Question: So I made a navigation bar with some drop-down links, my problem is that when I hover over the link to open the dropdown it overflows to the right and since the button is on the right end of the navbar it makes the scrollbar appear. How would I make it so the link in the drop-down starts from the right side?

'''
.navbar {
list-style-type: none;
overflow: hidden;
background: #3498db;
border-bottom: 1px solid #2c3e50;
}
.navbar-item {
float: left;
}
.navbar-item.right {
float: right;
}
.navbar-link {
display: block;
color: #ecf0f1;
text-align: center;
padding: 14px 16px;
text-decoration: none;
}
.navbar-link:hover, .navbar-link.active, .dropdown-content a:hover, .dropdown-content a.active {
background: #2980b9;
}
.dropdown-content {
display: none;
position: absolute;
background-color: #3498db;
box-shadow: 0px 8px 16px 0px rgba(0,0,0,0.2);
min-width: 120px;
z-index: 1;
}
.dropdown-content a {
color: #ecf0f1;
padding: 12px 16px;
text-decoration: none;
display: block;
text-align: left;
}
.dropdown:hover .dropdown-content {
display: block;
}
@media screen and (max-width: 600px) {
.navbar-item.right, .navbar-item {
float: none;
}
}
'''
'''
<ul class="navbar">
<li class="navbar-item"><a href="#" class="navbar-link active">Home</a></li>
<li class="navbar-item"><a href="#" class="navbar-link">{PH}</a></li>
<li class="navbar-item"><a href="#" class="navbar-link">{PH}</a></li>
<li class="navbar-item"><a href="#" class="navbar-link">{PH}</a></li>
<li class="navbar-item dropdown">
<a href="javascript:void(0);" class="navbar-link">{PH}</a>
<div class="dropdown-content">
<a href="#">{PH}</a>
<a href="#">{PH}</a>
<a href="#">{PH}</a>
</div>
</li>
<li class="navbar-item dropdown right" id="membersbtn">
<a href="javascript:void(0);" class="navbar-link">Members</a>
<div class="dropdown-content">
<a href="#">Register</a>
<a href="#">Log In</a>
</div>
</li>
</ul>
'''
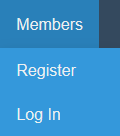
Answer: You need to add '.dropdown:hover .dropdown-content { right:0px;}'
'''
.navbar {
list-style-type: none;
overflow: hidden;
background: #3498db;
border-bottom: 1px solid #2c3e50;
}
.navbar-item {
float: left;
}
.navbar-item.right {
float: right;
}
.navbar-link {
display: block;
color: #ecf0f1;
text-align: center;
padding: 14px 16px;
text-decoration: none;
}
.navbar-link:hover, .navbar-link.active, .dropdown-content a:hover, .dropdown-content a.active {
background: #2980b9;
}
.dropdown-content {
display: none;
position: absolute;
background-color: #3498db;
box-shadow: 0px 8px 16px 0px rgba(0,0,0,0.2);
min-width: 120px;
z-index: 1;
}
.dropdown-content a {
color: #ecf0f1;
padding: 12px 16px;
text-decoration: none;
display: block;
text-align: left;
}
.dropdown:hover .dropdown-content {
display: block;
right:0px; /*Add this*/
}
@media screen and (max-width: 600px) {
.navbar-item.right, .navbar-item {
float: none;
}
}
'''
'''
<ul class="navbar">
<li class="navbar-item"><a href="#" class="navbar-link active">Home</a></li>
<li class="navbar-item"><a href="#" class="navbar-link">{PH}</a></li>
<li class="navbar-item"><a href="#" class="navbar-link">{PH}</a></li>
<li class="navbar-item"><a href="#" class="navbar-link">{PH}</a></li>
<li class="navbar-item dropdown">
<a href="javascript:void(0);" class="navbar-link">{PH}</a>
<div class="dropdown-content">
<a href="#">{PH}</a>
<a href="#">{PH}</a>
<a href="#">{PH}</a>
</div>
</li>
<li class="navbar-item dropdown right" id="membersbtn">
<a href="javascript:void(0);" class="navbar-link">Members</a>
<div class="dropdown-content">
<a href="#">Register</a>
<a href="#">Log In</a>
</div>
</li>
</ul>
'''